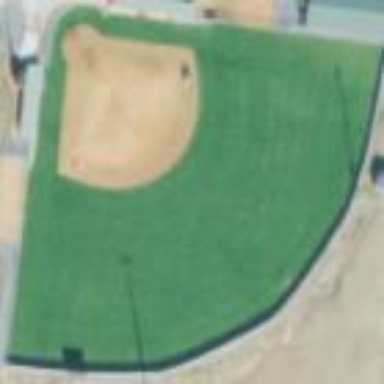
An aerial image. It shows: Softball pitch for leisure land activities.